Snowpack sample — Rabbit Ears Pass, Jackson County, Colorado, USA (12/17/25, 1:08 PM MST)
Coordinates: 40.387, -106.625
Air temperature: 34 °F
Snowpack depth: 46 cm
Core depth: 30 cm
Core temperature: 24.8 °F
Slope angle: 6°, slope face: 165°
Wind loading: medium
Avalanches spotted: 0
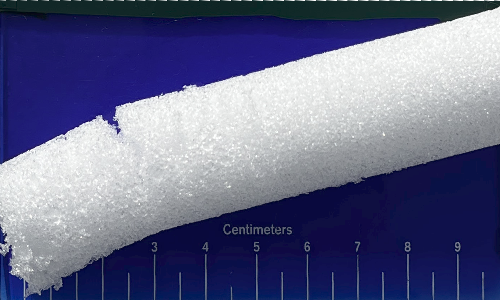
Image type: core
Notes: No avalanches spotted nearby, although collected in a meadowy area with minimal risk on this face of the pass.